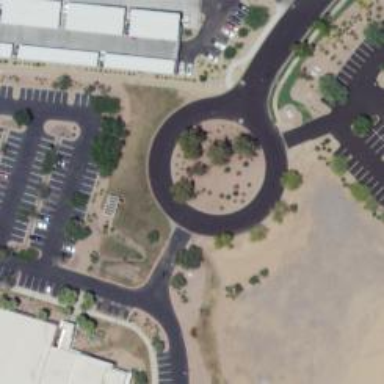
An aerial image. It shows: Unclassified asphalt road with circular junction.